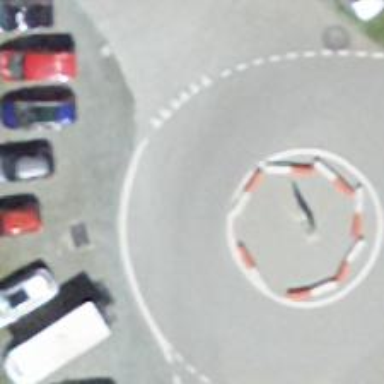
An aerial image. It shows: Tertiary road with asphalt surface leading to roundabout junction.